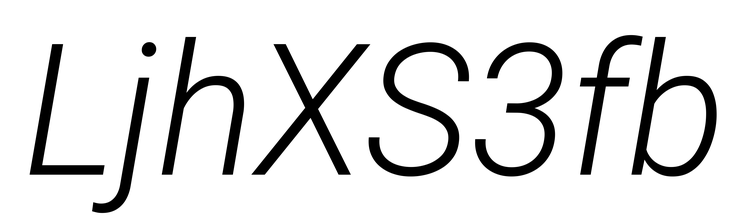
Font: Roboto-Italic_Light_Italic